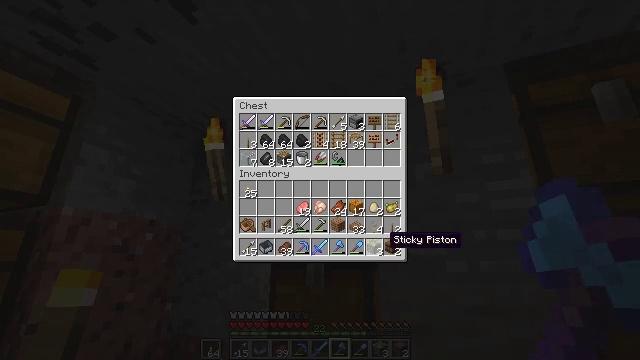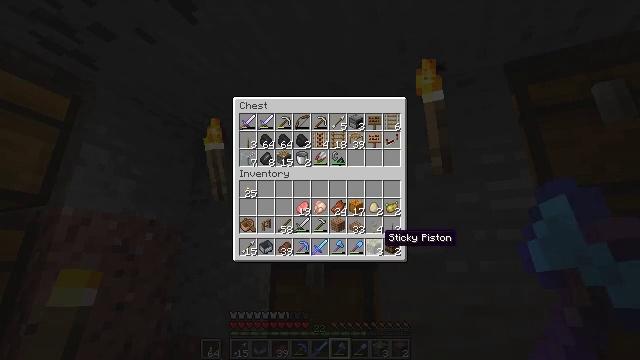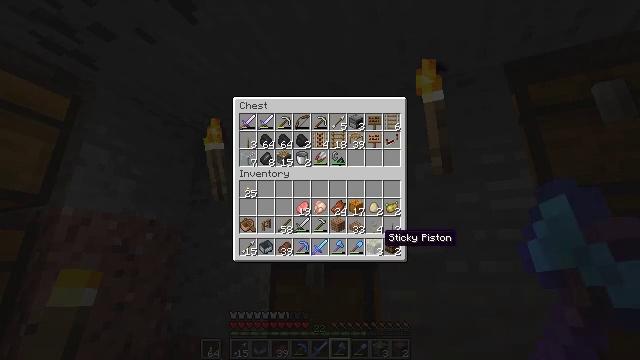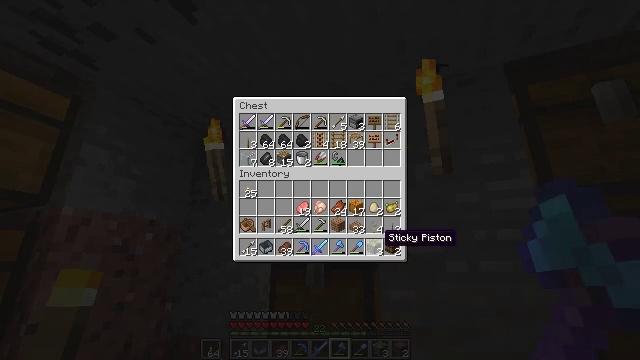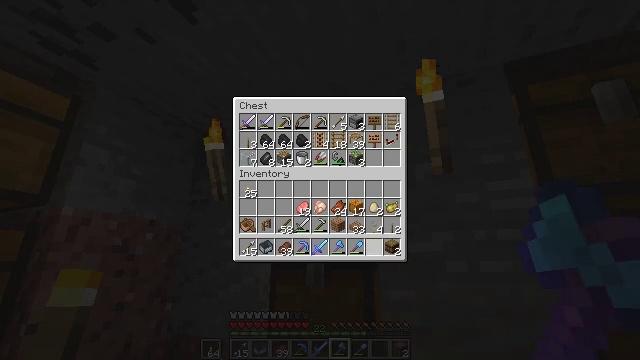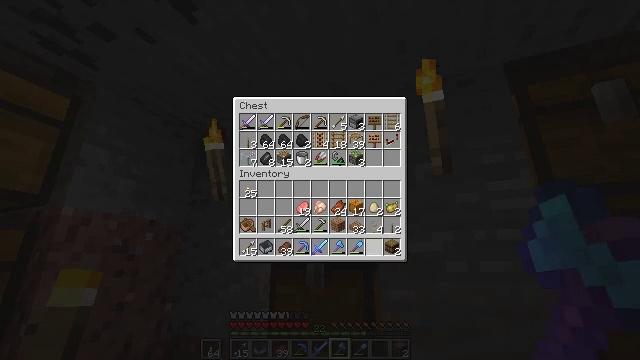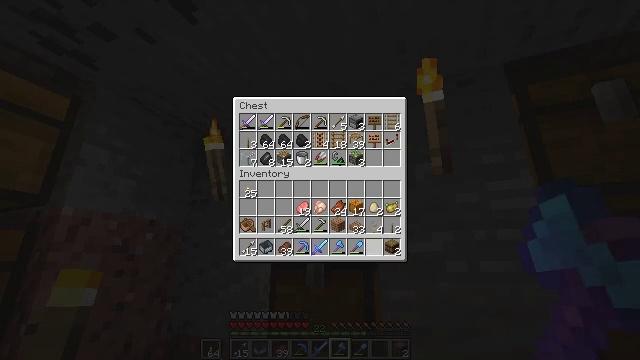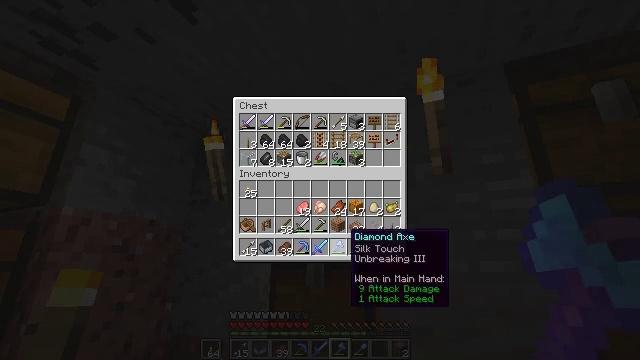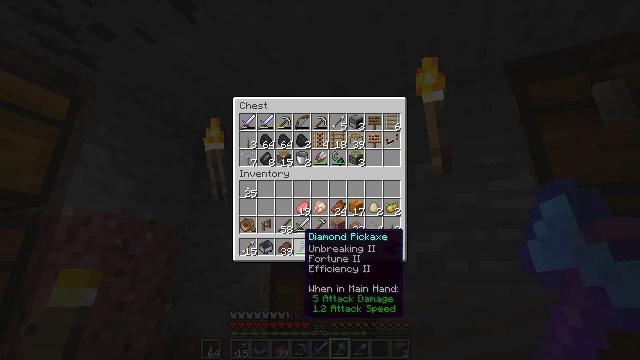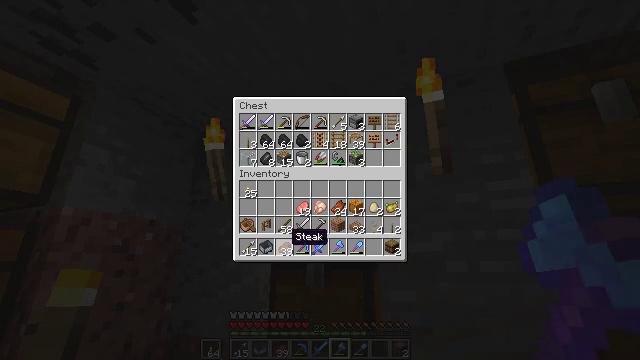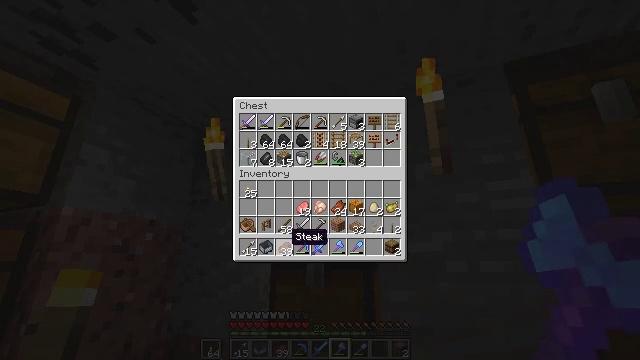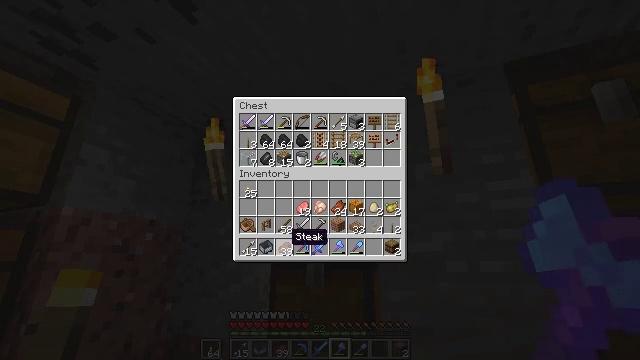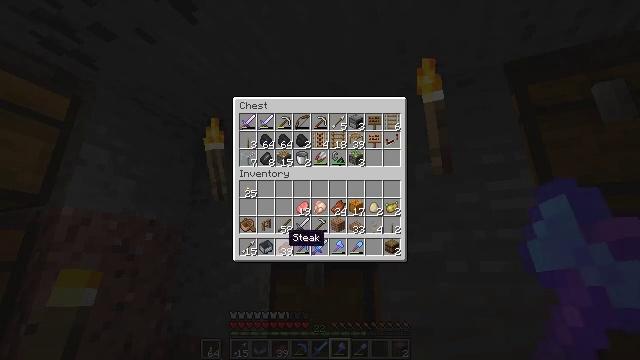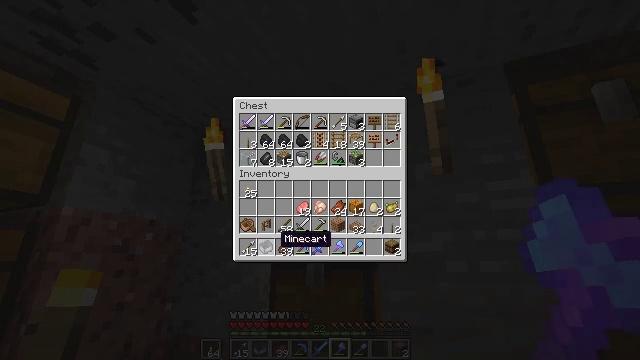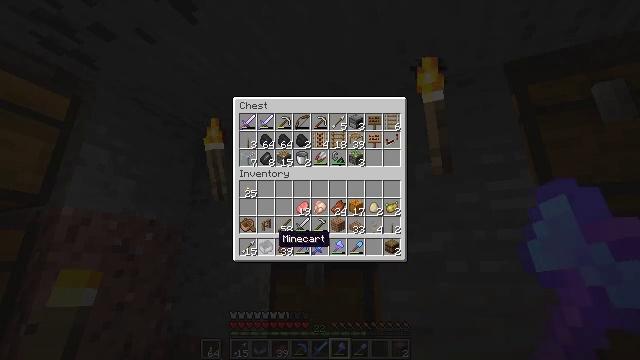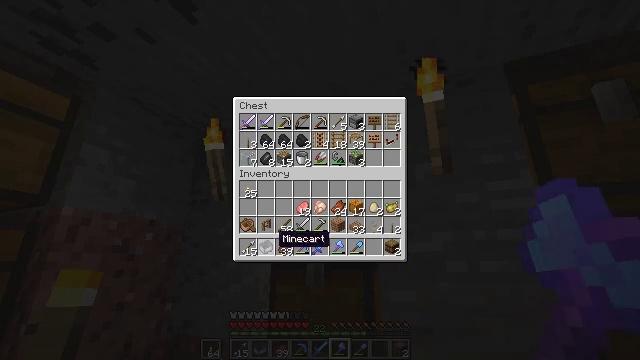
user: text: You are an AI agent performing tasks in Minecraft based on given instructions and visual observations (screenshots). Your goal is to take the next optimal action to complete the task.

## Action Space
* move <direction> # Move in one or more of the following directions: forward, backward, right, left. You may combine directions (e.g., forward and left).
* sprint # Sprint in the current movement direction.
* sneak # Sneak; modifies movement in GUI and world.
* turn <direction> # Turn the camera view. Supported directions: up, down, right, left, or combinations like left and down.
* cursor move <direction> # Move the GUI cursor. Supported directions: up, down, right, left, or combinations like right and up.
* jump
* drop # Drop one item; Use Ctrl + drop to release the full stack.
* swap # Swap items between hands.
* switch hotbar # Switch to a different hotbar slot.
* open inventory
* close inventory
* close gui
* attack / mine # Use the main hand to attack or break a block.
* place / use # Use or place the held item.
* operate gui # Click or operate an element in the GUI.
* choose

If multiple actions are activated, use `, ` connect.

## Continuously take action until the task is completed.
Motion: motion action
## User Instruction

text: Mine a chest to move it.
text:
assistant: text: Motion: sneak
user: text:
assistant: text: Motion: sneak
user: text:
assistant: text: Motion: sneak
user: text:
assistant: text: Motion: sneak, operate gui
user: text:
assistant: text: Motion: sneak, operate gui
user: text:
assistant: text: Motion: sneak, operate gui
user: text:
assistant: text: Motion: sneak, cursor move left
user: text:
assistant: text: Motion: sneak, cursor move left
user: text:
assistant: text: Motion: sneak, cursor move left
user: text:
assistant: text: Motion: sneak
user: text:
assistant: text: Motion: sneak
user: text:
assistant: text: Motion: sneak
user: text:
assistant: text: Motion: sneak, cursor move left
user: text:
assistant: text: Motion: sneak
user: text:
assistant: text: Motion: sneak
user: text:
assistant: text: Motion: sneak
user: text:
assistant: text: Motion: sneak
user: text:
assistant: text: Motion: sneak
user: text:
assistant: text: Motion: sneak, operate gui
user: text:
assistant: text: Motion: sneak, operate gui
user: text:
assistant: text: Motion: sneak, operate gui
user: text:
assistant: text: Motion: sneak
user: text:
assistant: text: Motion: sneak
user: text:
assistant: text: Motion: sneak
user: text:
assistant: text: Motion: sneak
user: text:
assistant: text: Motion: sneak
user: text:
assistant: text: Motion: sneak
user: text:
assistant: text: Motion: sneak
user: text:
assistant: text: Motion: sneak
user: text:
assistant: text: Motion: sneak